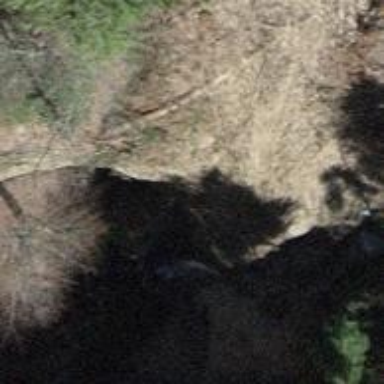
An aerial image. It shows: Cliff in nature.